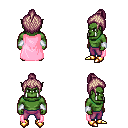
a pixel art fantasy rpg character, male body template, orc, green skin, pink cape, magenta pants, white blonde short topknot hairstyle, white cloth bracers, gold boots, four views (front, back, left, right), 2x2 character sprite sheet, small pixel art, hard edges, no anti-aliasing